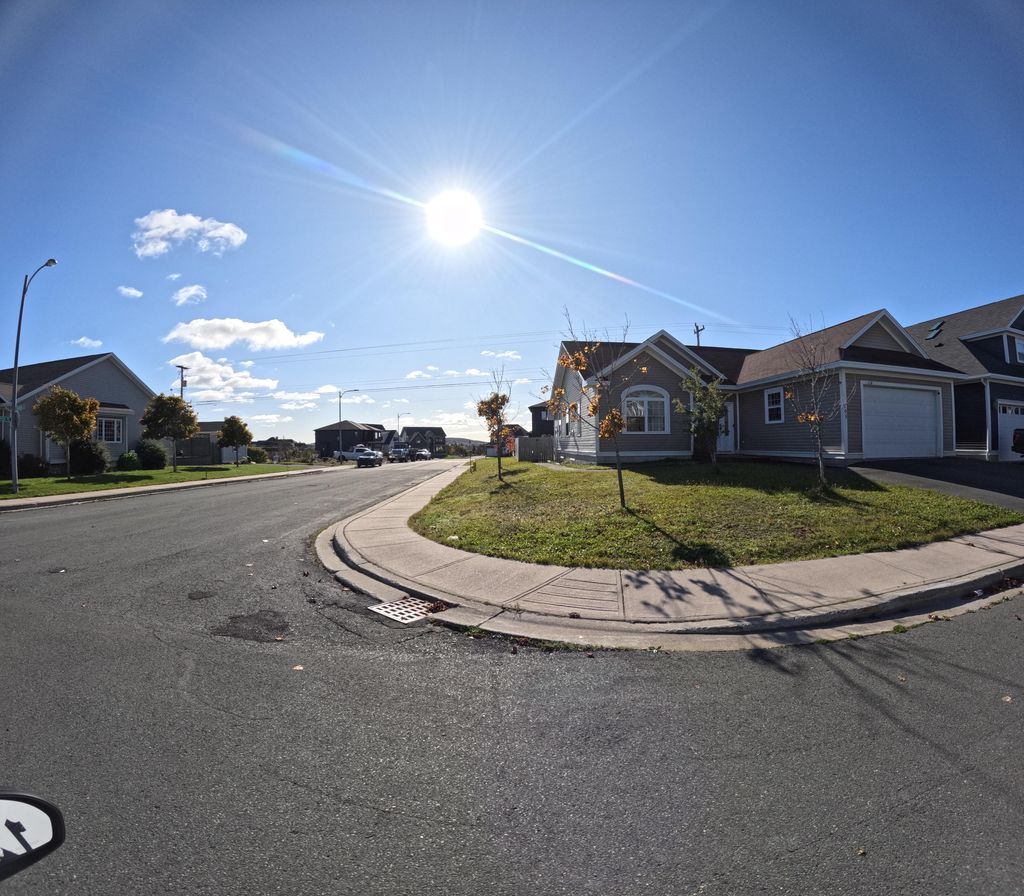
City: st_johns